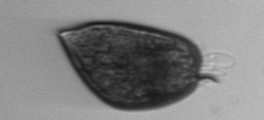
Label: Prorocentrum_micans